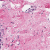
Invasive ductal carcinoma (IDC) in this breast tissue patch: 0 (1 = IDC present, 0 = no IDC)